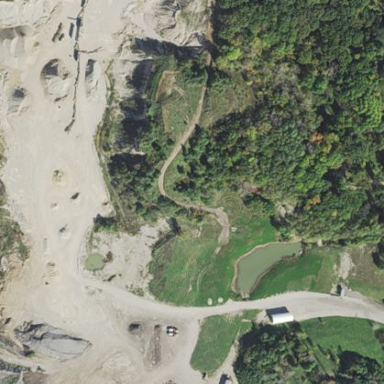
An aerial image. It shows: Quarry area rich in gravel resources.